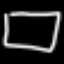
Label: square